Interaction volume radius: 5 \u00c5
Interaction volume height: 45 \u00c5
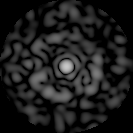
Disorder parameter: 0.8636